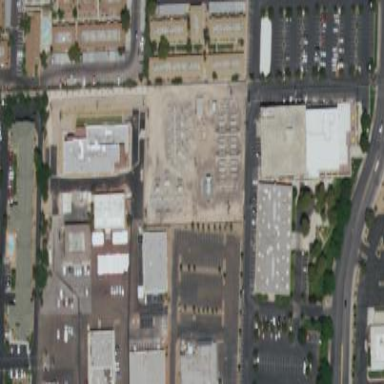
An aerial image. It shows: Power substation.